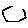
Label: hexagon